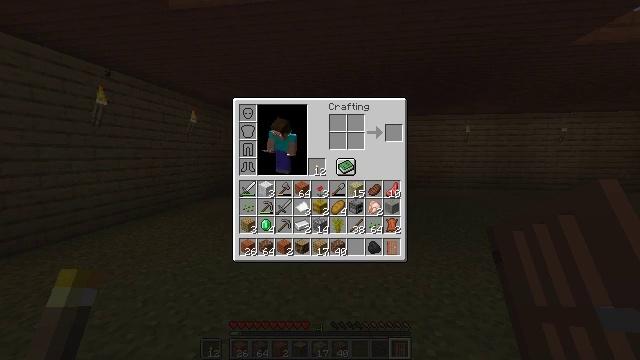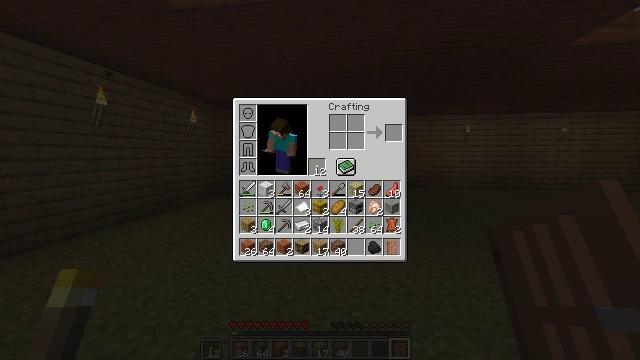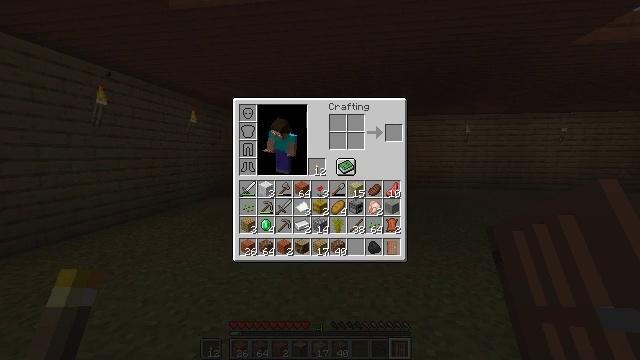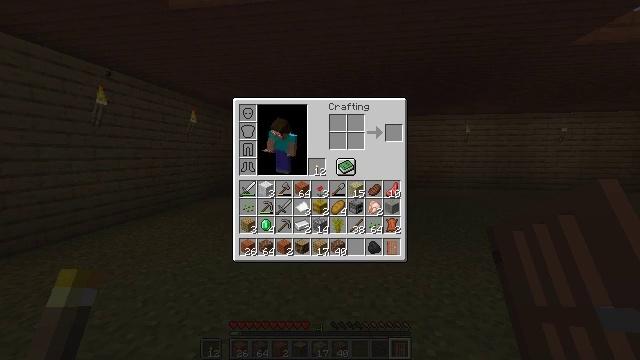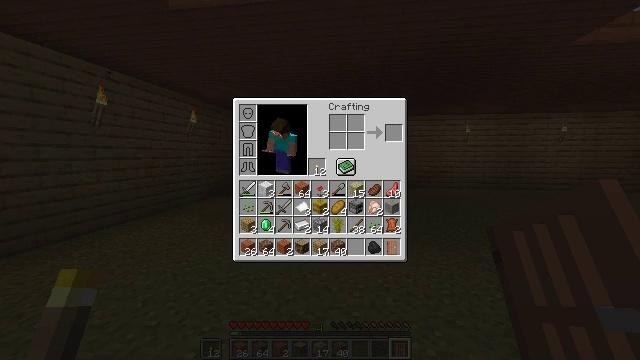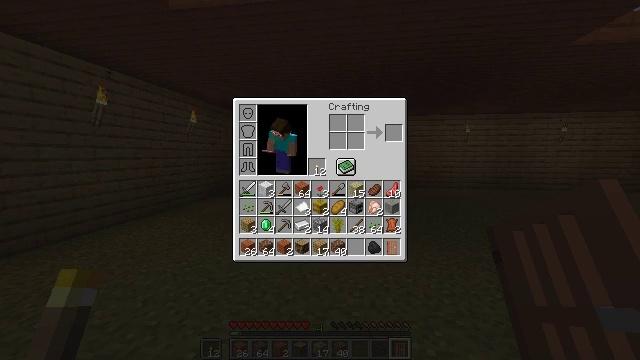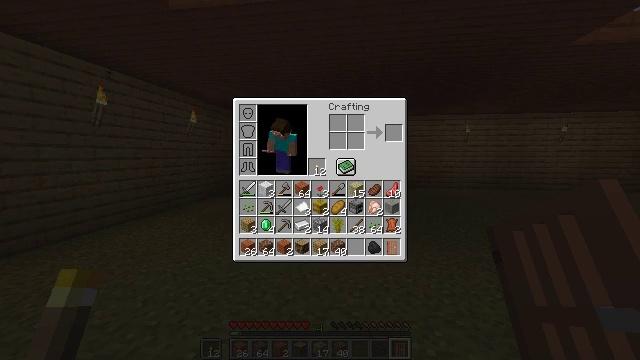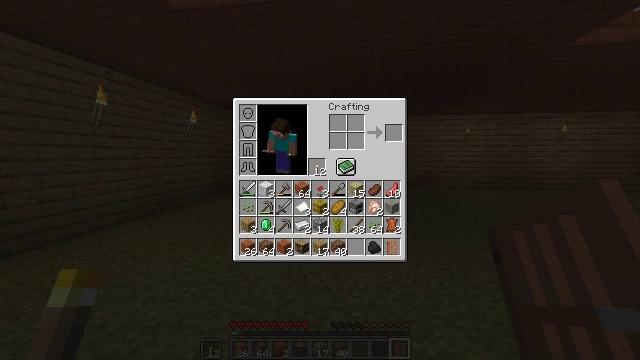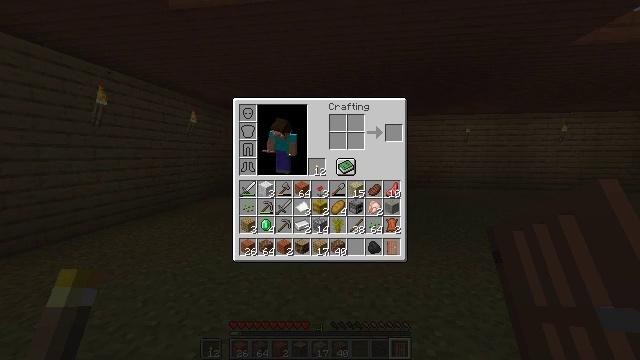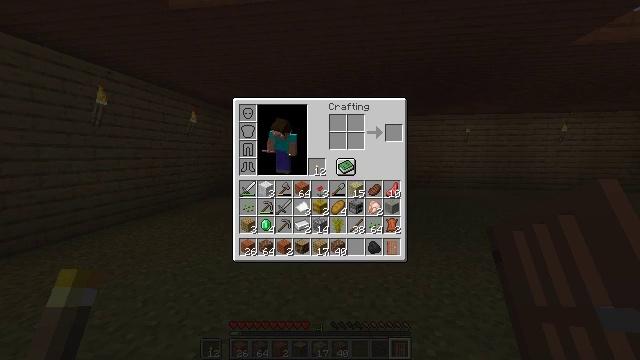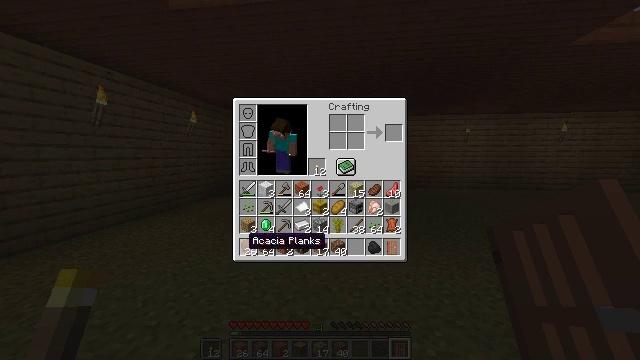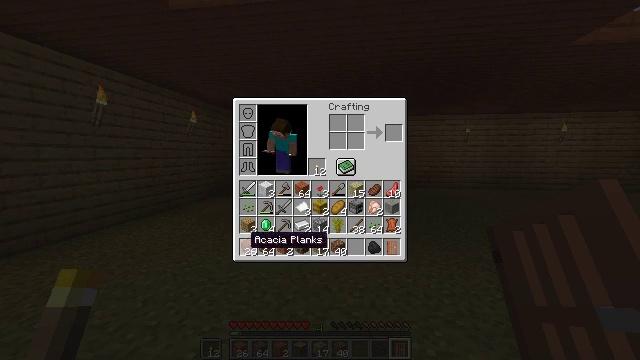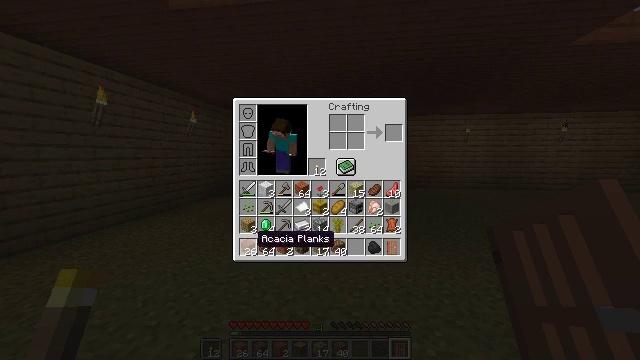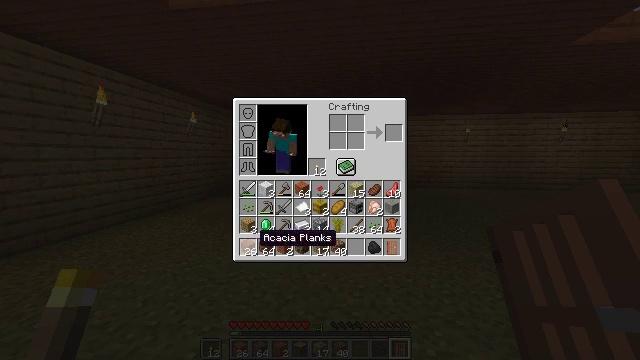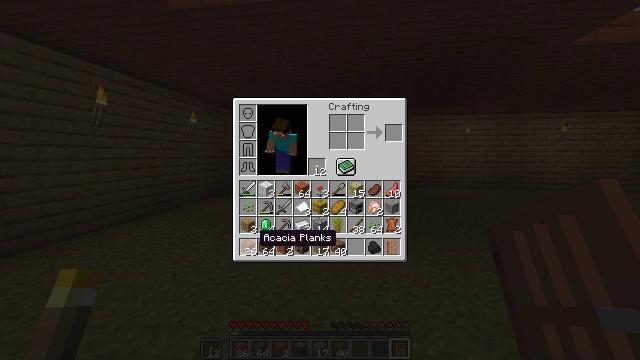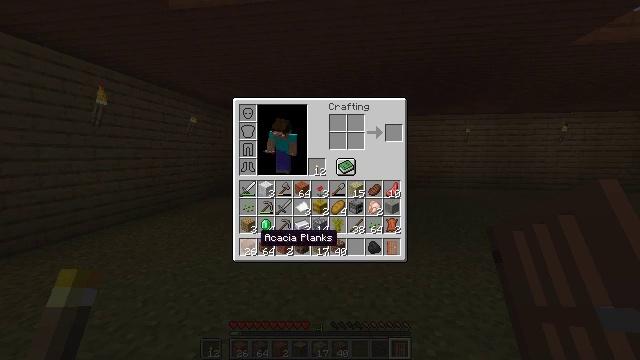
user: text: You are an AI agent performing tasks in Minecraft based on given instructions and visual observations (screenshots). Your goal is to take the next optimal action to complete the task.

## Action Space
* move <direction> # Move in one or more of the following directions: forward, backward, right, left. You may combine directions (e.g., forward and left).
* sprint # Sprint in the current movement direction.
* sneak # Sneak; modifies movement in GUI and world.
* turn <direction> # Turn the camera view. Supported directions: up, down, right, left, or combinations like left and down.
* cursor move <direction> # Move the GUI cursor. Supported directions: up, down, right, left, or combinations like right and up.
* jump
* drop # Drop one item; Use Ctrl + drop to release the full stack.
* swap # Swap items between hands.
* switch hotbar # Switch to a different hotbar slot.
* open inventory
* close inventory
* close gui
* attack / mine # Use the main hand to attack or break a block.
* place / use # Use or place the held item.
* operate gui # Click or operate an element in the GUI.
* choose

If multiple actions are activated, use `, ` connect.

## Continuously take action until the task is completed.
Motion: motion action
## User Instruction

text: Put acacia planks in the crafting grid to make an acacia slab.
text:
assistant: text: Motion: no_op
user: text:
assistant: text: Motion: no_op
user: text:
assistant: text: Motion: cursor move right
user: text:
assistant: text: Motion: cursor move right
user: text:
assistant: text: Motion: cursor move right
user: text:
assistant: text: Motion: no_op
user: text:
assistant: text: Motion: no_op
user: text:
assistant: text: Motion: no_op
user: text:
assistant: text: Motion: no_op
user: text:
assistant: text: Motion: no_op
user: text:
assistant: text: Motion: no_op
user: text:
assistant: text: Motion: cursor move right
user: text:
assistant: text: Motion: no_op
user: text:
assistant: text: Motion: no_op
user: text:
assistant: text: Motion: no_op
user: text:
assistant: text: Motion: no_op
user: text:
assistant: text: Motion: no_op
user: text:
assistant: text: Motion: no_op
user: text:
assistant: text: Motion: cursor move right
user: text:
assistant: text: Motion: no_op
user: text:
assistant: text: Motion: cursor move right
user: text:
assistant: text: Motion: cursor move right
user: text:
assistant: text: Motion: no_op
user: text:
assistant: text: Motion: no_op
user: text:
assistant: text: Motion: no_op
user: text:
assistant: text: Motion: no_op
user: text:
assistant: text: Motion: no_op
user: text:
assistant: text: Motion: no_op
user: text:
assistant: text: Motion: no_op
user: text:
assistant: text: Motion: no_op